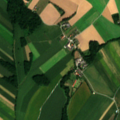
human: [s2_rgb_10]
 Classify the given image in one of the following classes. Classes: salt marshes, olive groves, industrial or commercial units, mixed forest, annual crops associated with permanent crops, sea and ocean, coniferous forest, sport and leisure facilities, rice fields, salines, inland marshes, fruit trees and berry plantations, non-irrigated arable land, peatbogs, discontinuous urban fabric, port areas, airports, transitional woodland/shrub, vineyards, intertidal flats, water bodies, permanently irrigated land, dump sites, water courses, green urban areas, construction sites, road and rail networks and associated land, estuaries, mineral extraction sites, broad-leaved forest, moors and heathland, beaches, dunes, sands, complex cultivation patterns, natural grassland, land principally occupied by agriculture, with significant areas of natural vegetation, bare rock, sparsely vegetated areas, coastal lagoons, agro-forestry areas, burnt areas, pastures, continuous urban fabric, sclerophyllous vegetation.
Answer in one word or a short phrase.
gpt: non-irrigated arable land, land principally occupied by agriculture, with significant areas of natural vegetation